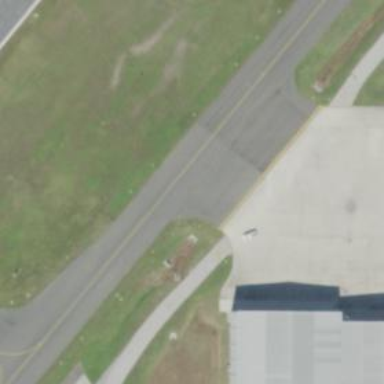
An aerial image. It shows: Image of taxiway at airport.